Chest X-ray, PA view. Patient: 40 years old, sex M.
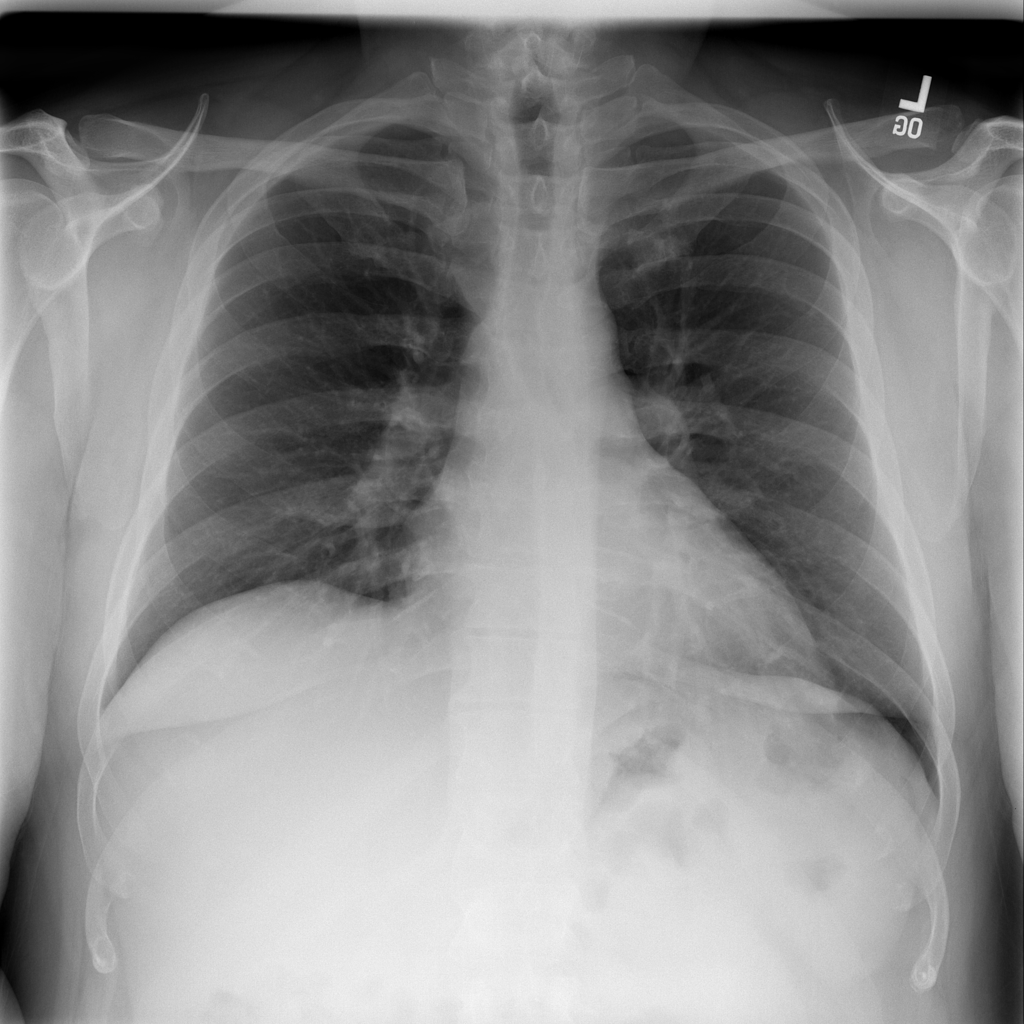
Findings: No Finding